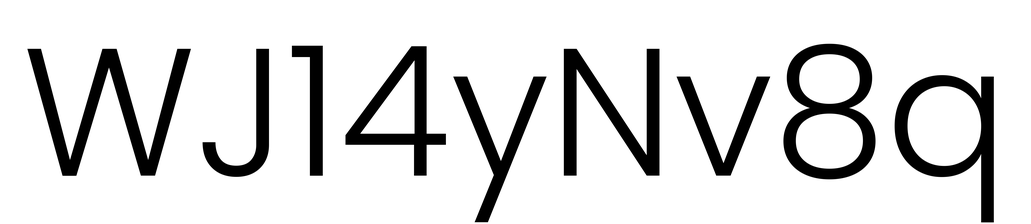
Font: Poppins-Light